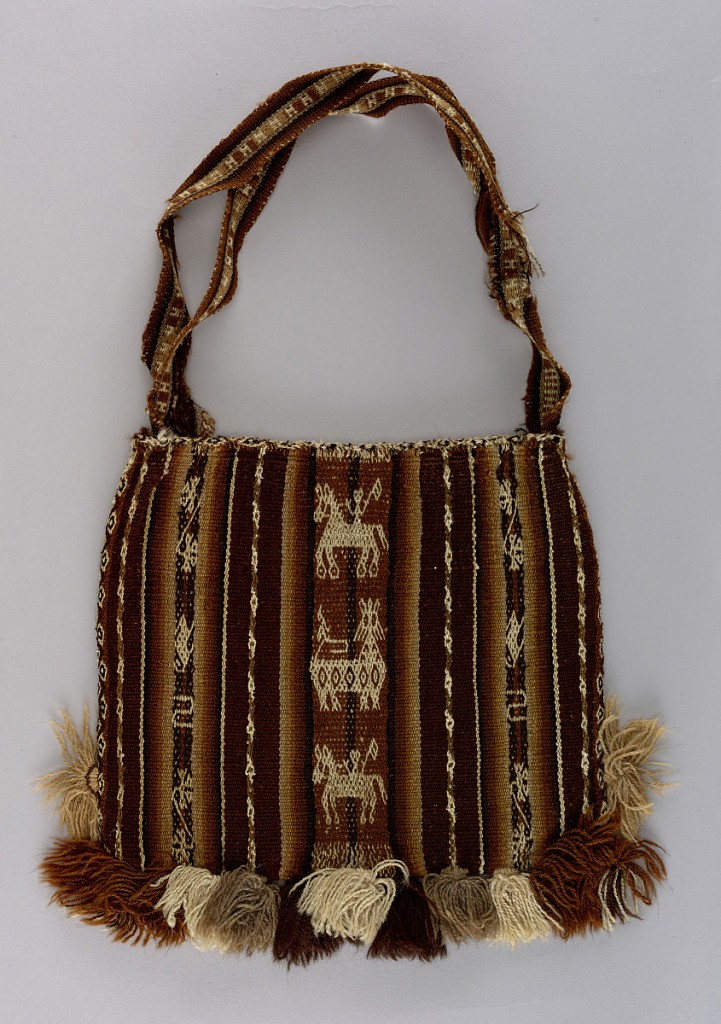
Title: Bag
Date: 19th century
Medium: wool Technique: complementary warp
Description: Small square flat bag with remains of woven shoulder straps. Warp rep stripes of various widths in cream, black and shades of brown alternate with warp-patterned stripes in same colors showing horsemen, animals, floral and geometric forms on dark brown warp rep. Tassels of same wool on lower sides and across bottom. Edging of tubular embroidery on three sides.